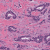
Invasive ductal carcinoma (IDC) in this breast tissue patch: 1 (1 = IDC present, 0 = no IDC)